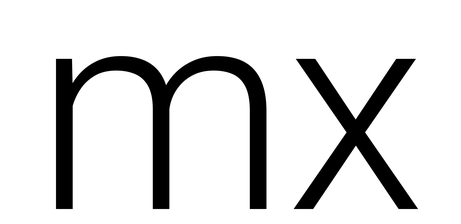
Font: Roboto_Light